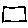
Label: square